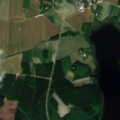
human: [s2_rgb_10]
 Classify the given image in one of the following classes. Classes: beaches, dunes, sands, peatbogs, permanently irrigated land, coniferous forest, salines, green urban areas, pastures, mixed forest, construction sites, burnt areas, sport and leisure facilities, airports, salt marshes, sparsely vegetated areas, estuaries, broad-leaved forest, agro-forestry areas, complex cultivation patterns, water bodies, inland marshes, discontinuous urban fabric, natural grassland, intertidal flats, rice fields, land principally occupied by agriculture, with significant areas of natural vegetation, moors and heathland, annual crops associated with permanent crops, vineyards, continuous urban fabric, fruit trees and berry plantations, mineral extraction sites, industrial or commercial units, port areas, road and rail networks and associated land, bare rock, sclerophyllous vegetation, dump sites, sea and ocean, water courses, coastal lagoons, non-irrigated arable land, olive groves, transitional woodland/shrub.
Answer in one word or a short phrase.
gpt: non-irrigated arable land, mixed forest, water bodies